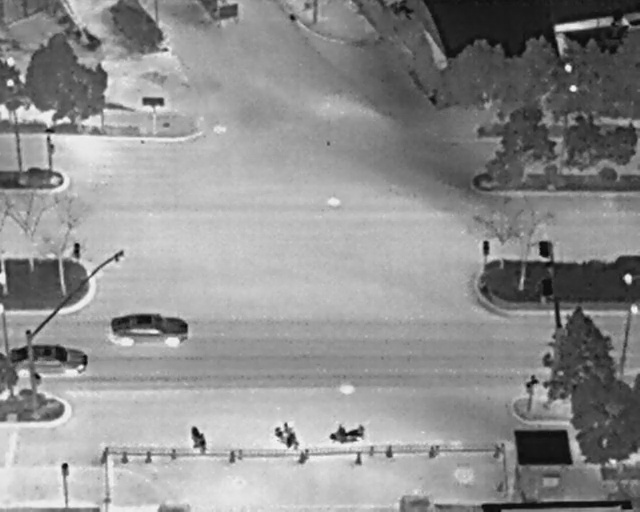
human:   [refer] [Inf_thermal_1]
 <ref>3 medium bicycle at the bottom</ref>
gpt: <box>[[52, 80, 55, 88, 2], [42, 82, 46, 87, 2], [28, 83, 33, 87, 157]]</box>